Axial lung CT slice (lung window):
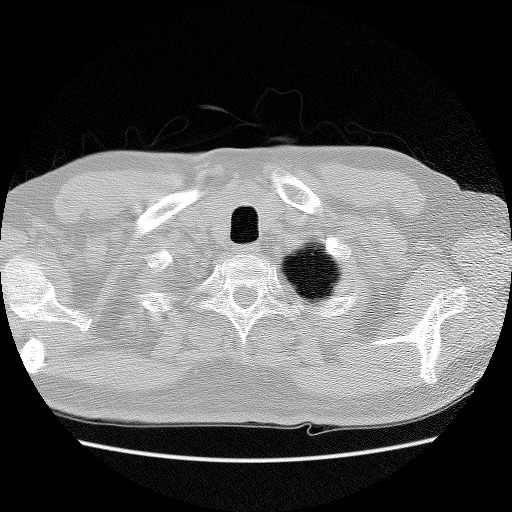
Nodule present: no